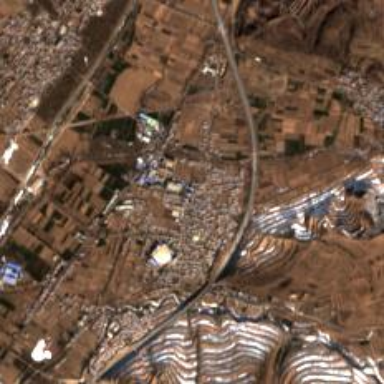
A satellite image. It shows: Ethnic township within town.